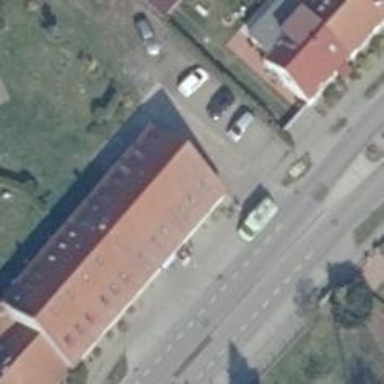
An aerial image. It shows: Bakery.